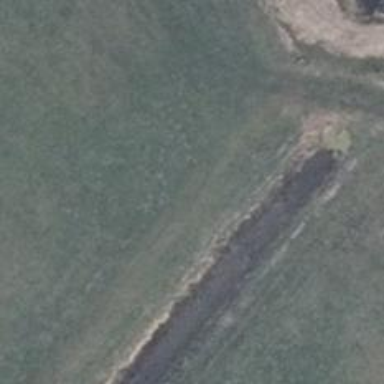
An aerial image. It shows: Grass path.